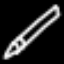
Label: pencil